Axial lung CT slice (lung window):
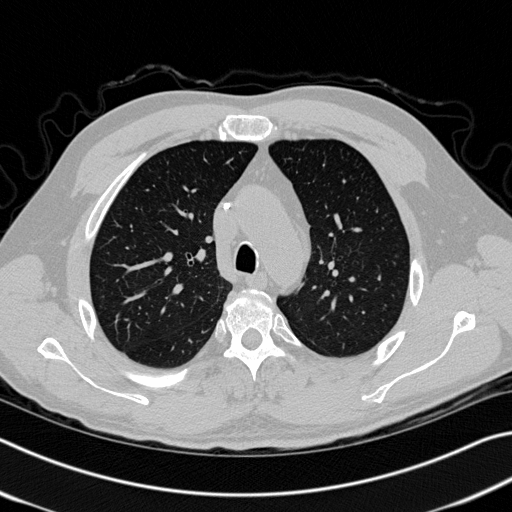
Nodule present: no